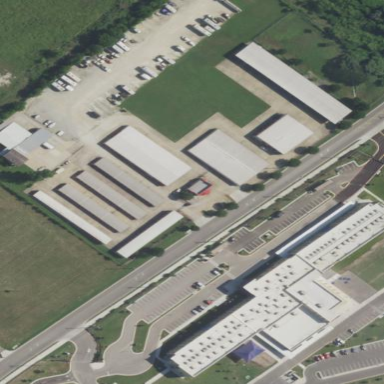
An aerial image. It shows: Area used for garages with storage rental services available.